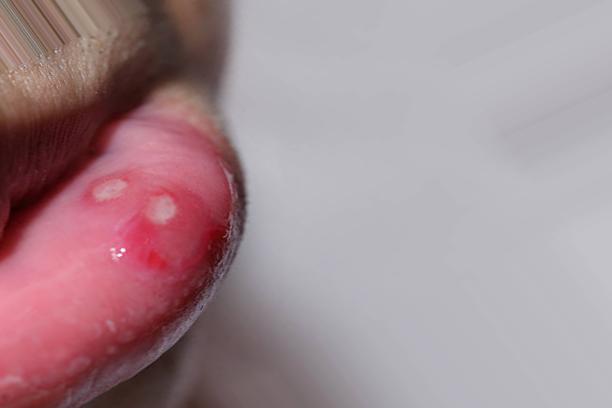
Condition: Mouth Ulcer